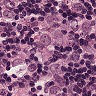
Metastatic tissue present: yes